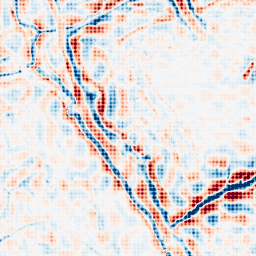
Category: wavelet
Decomposition family: wavelet_dwt
Decomposition parameters: wavelet: db8
level: 4
Upsampling method: sinc_blackman
Upsampling parameters: scale: 4
kernel_size: 4
Upsampling scale: 4